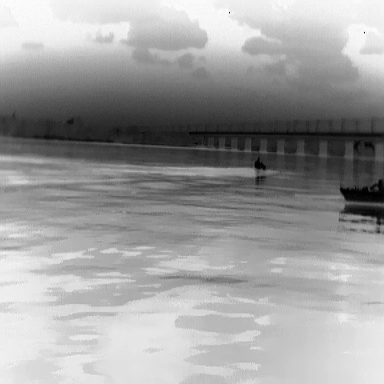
There are two objects shown in the infrared image, including a canoe, and a warship.